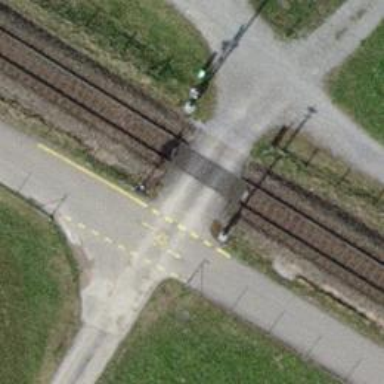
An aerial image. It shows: Level crossing with full barriers and lights.